Question: Here is the code
'jQuery('#home_page_banner').html('<?php echo do_shortcode("[banner id="6135"]"); ?>');'
result:

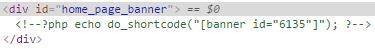
Answer: try this below code for shortcode
'''
$('#home_page_banner').html(<?php echo do_shortcode('[banner id="6135"]'); ?>);
'''
OR
'''
jQuery('#home_page_banner').html(<?php echo do_shortcode('[banner id="6135"]'); ?>);
'''